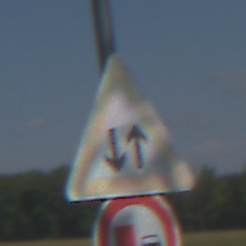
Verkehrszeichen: Gegenverkehr
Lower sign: UeberholverbotKraftfahrzeuge
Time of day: Midday
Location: Outdoor (Nature)
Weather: Clear
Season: NotSpecified
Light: Natural